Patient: sex M, age 21
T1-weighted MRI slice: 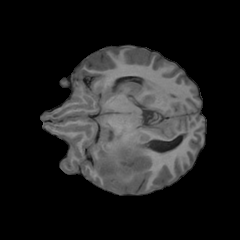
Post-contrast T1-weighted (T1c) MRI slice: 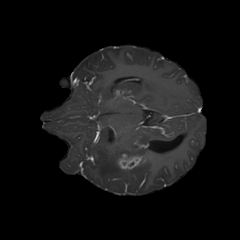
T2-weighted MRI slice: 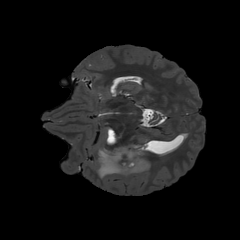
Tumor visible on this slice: yes
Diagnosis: Glioblastoma, IDH-wildtype
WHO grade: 4